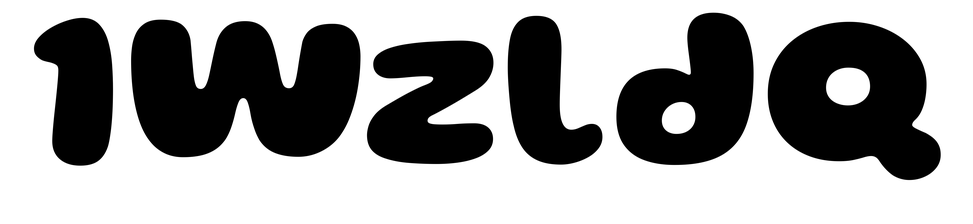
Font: Gluten_ExtraBold